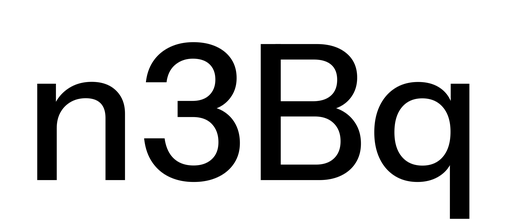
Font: InstrumentSans_Medium